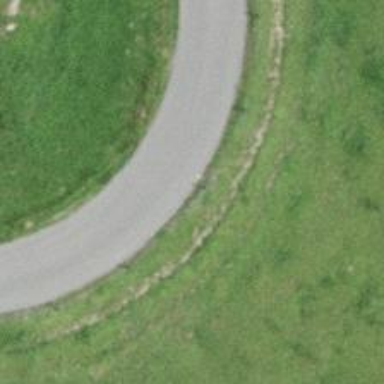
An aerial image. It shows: Unclassified road with asphalt surface.